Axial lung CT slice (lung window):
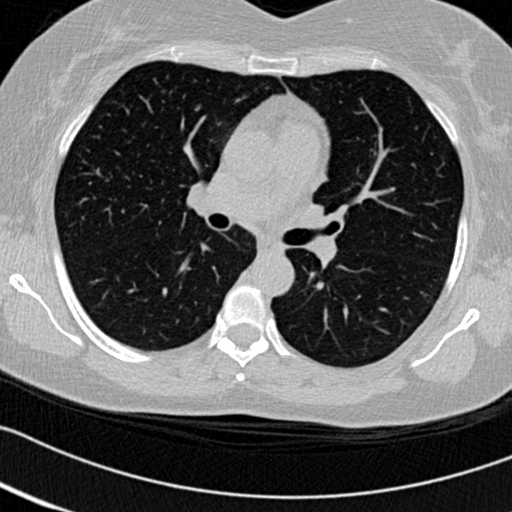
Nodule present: no